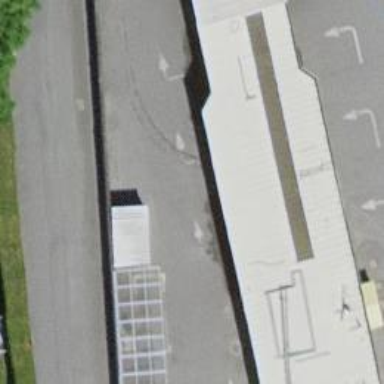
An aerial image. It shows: Building housing car wash facility.